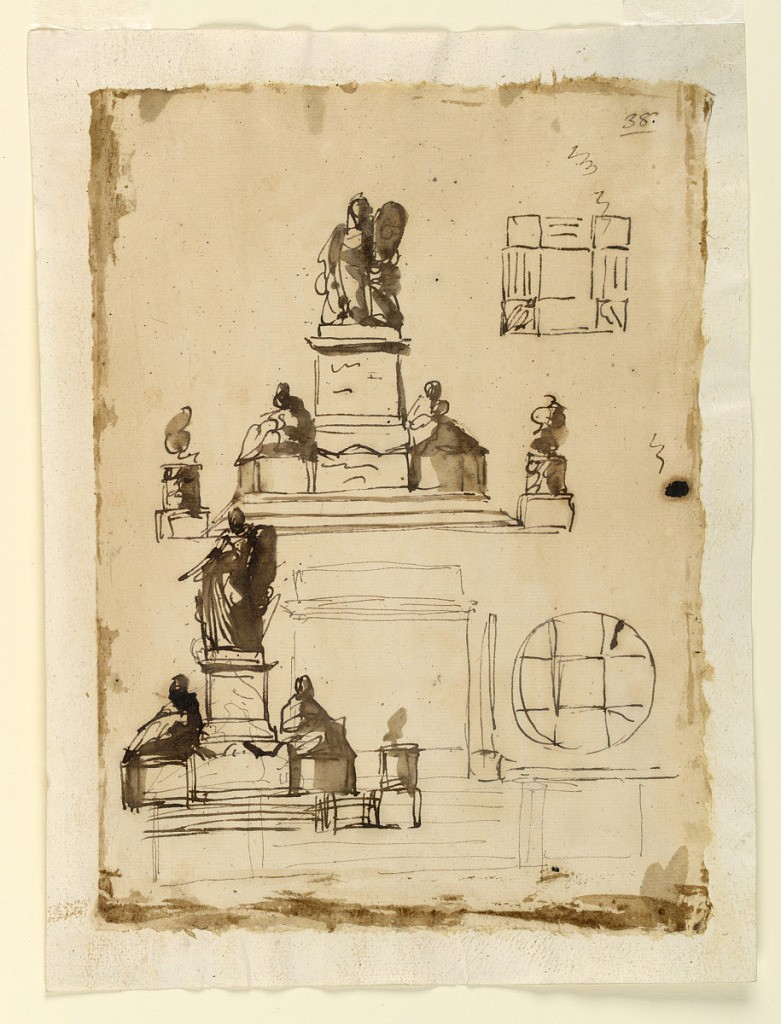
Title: Funeral Decorations for King Louis XVI of France
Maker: Giuseppe Barberi, Italian, 1746–1809
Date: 1793
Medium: Pen and brown ink, brush and brown wash on beige laid paper
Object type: Drawing
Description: Above: The lower part and the disposition of the pedestal upon the steps are similar to 1938-88-1315. The scheme of the upper part is similar to that of 1938-88-1297, but he lateral figures sit immediately upon the lower part of the pedestal, in the heigh of the upper edge of the body of the sarcophagus. The medallion is at right of the standing figure, probably supported by a kneeling angel, as another possibly is at left. Beside is a plan, drawn into a square. The steps are between squares at the corners and inside is anew a square. Below at left and with the uppermost parts over the upper project, is a slightly variation similar sketch. It is partly drawn over another, only begun, intending to dispose the sitting figures upon parapets, flanking the steps, and having a mere pedestal below in the center. At right is a plan, inscribed into a circle, providing for a central square, with the arms of a cross. Outside, only partly sketched is a square. Scratching. Some sepia wash at the edges.